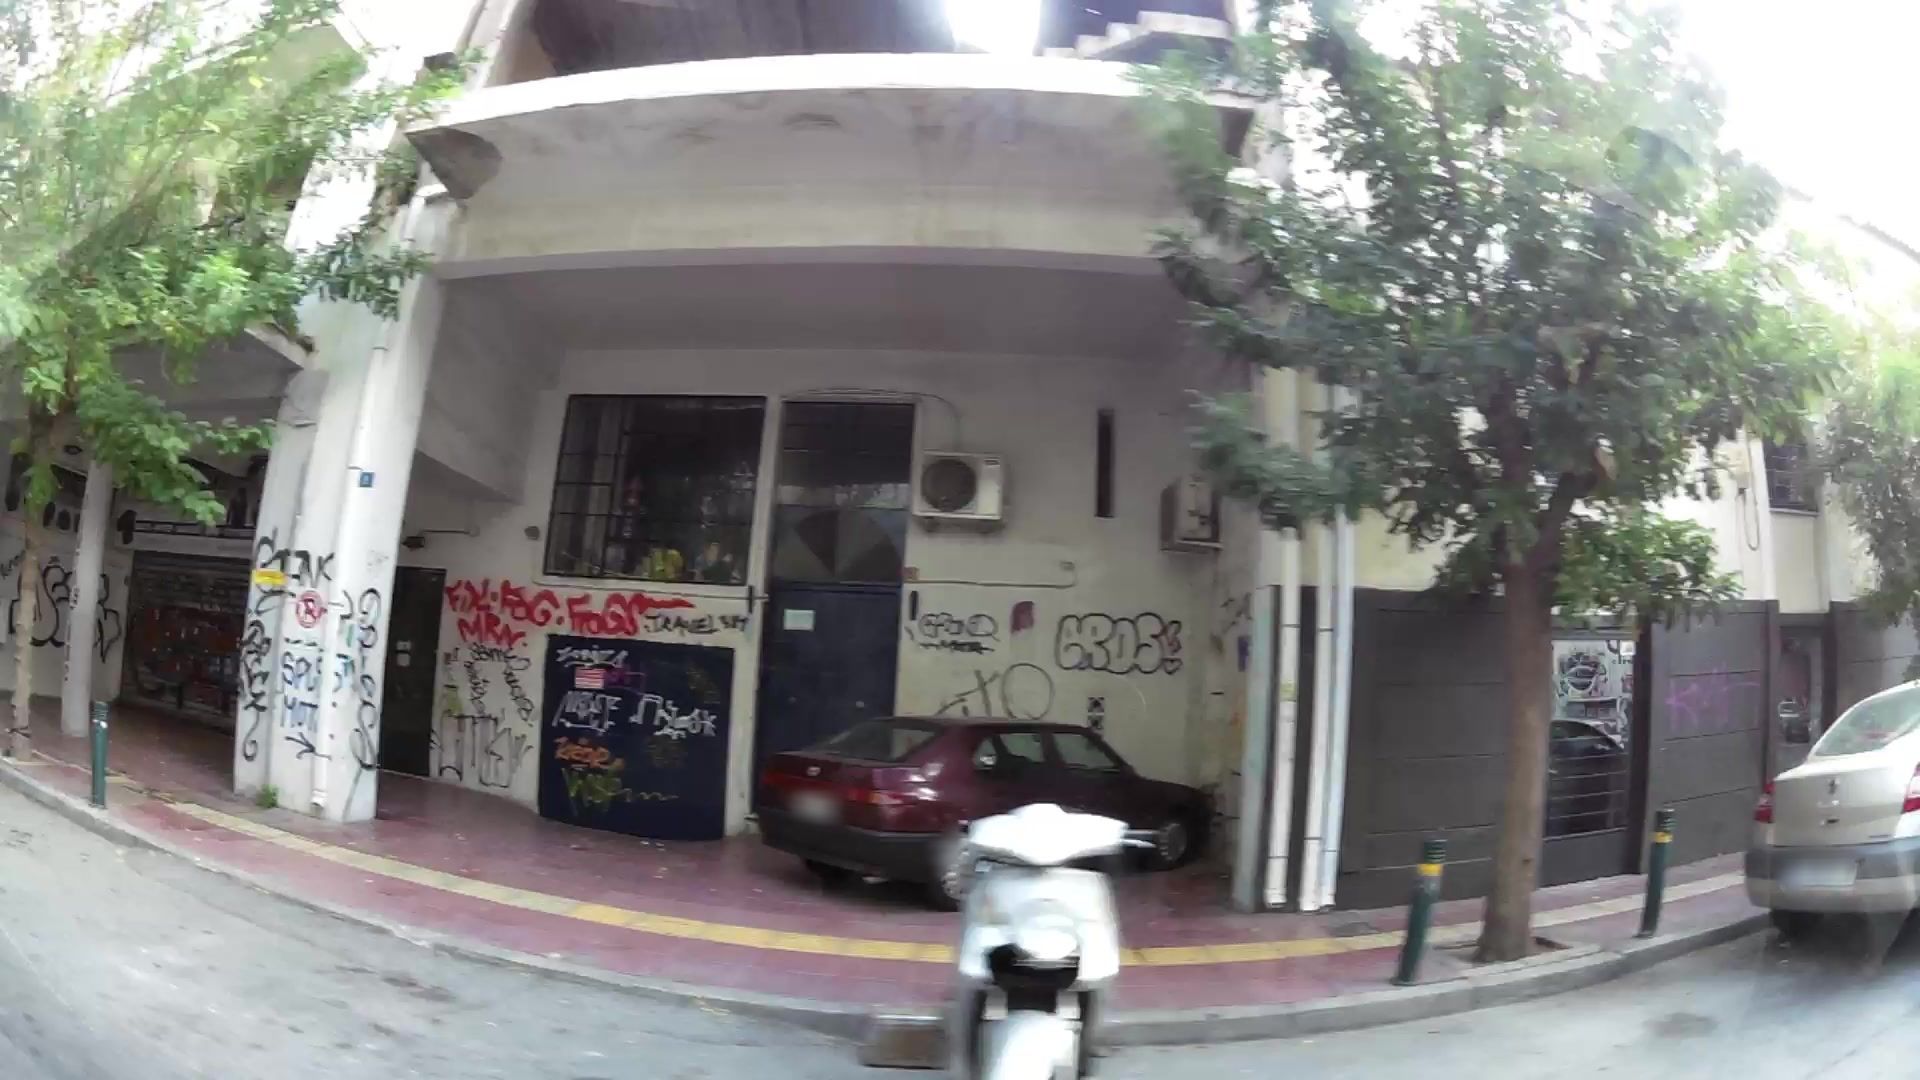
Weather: clear
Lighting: day
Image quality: slightly poor
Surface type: driving surface
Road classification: tertiary
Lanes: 1
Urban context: urban centre
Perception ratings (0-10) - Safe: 7.22, Lively: 7.86, Beautiful: 5.85, Boring: 0.71, Depressing: 5.36, Wealthy: 5.34